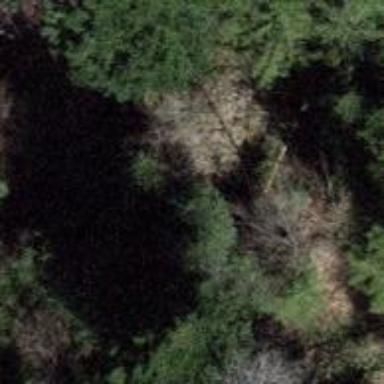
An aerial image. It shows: Sinkhole in natural setting.